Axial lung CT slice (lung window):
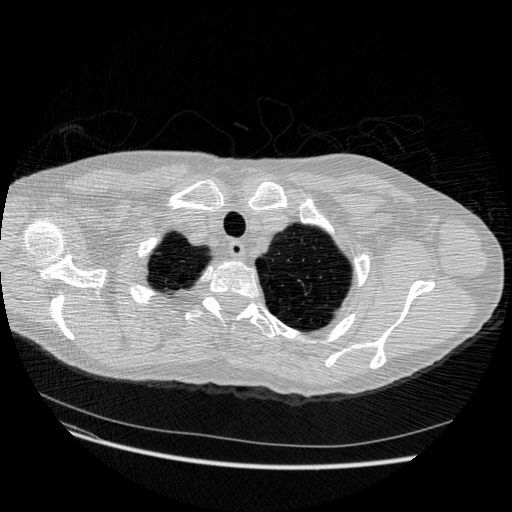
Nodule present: no